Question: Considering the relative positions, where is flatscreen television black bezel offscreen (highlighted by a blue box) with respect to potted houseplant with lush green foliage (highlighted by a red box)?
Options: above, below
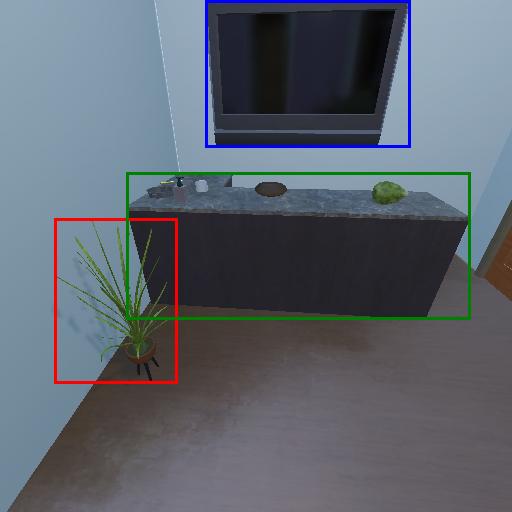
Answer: above